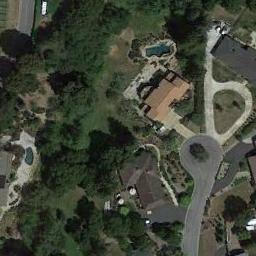
Label: residential